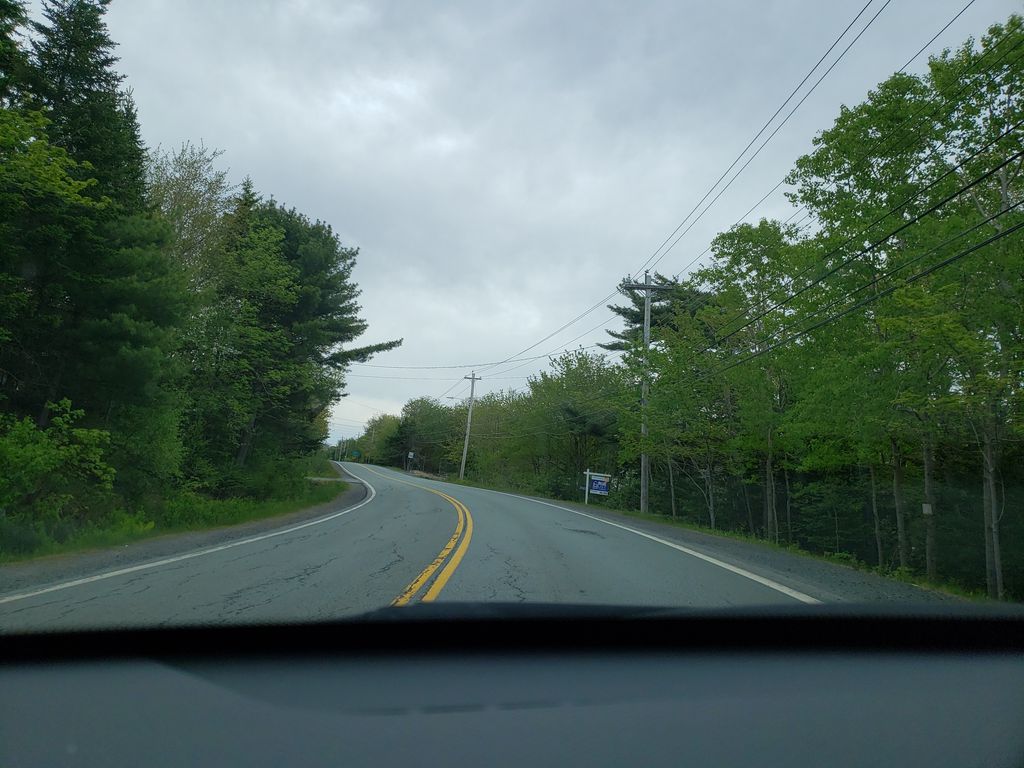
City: halifax